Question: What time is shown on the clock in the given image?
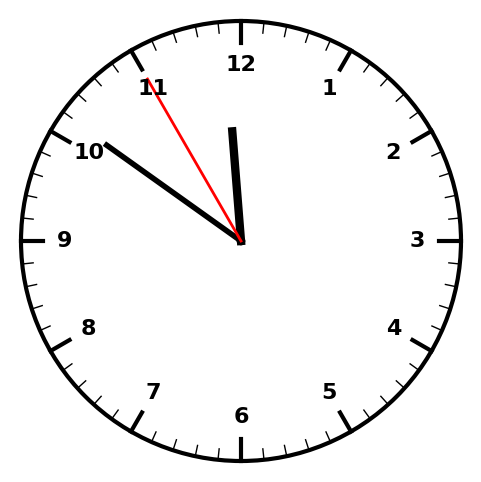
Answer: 11:50:55